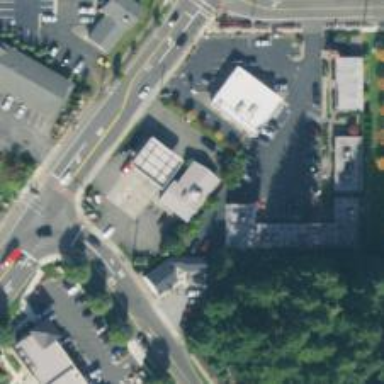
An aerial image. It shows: Convenience shop.